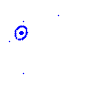
Particle: proton